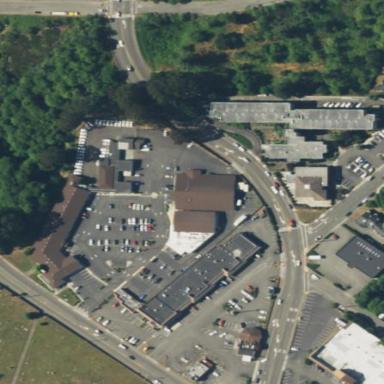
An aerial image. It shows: Retail area.